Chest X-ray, AP view. Patient: 63 years old, sex M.
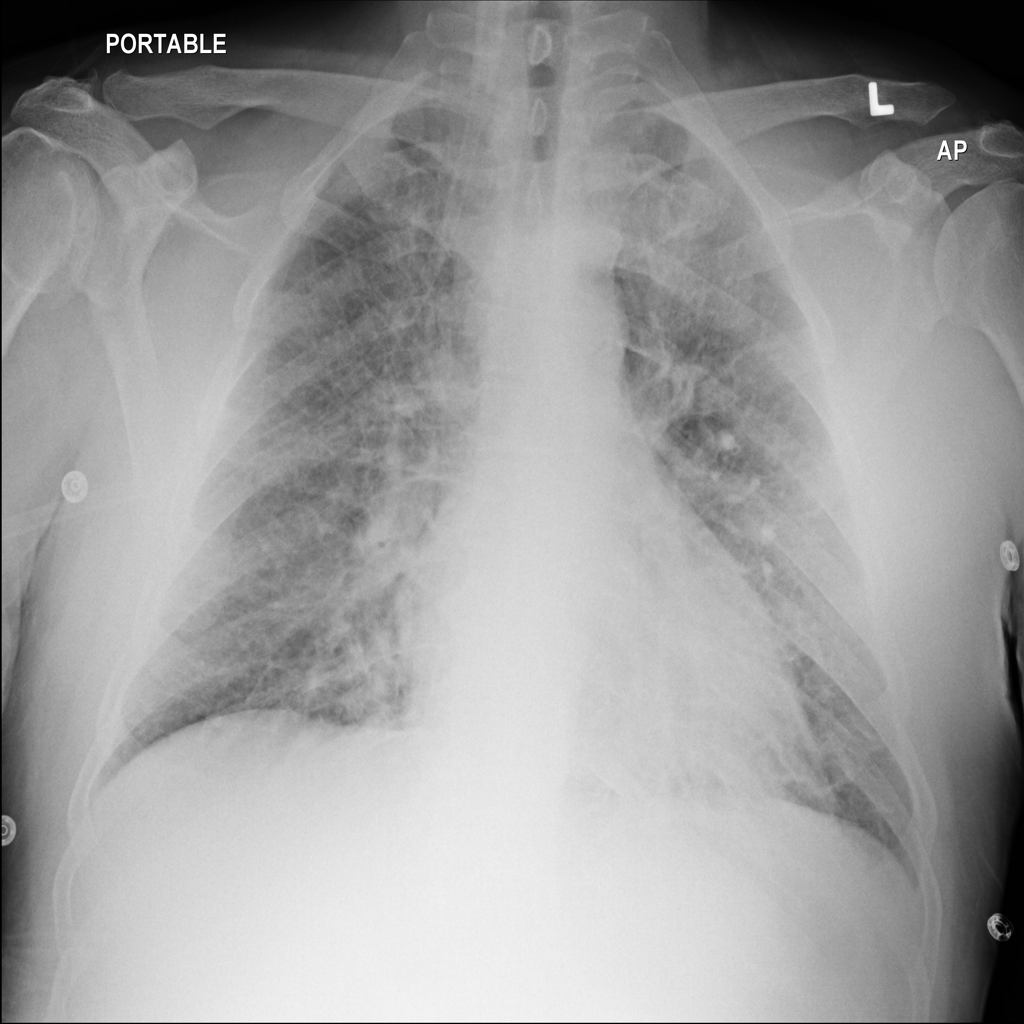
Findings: Infiltration